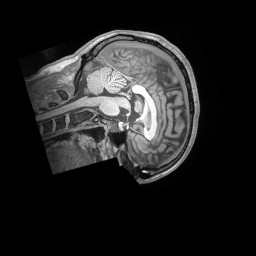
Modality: T1w
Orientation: sagittal
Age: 27
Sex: male
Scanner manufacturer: siemens
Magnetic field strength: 3 T
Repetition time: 2.53 s
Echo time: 0.00164 s